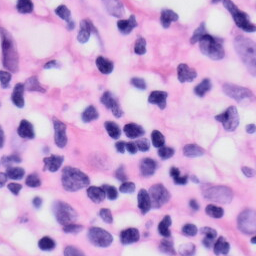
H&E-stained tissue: Skin